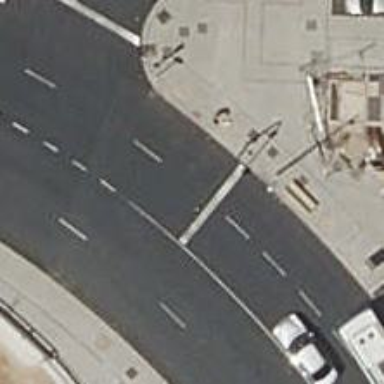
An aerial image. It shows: Road with traffic signals.